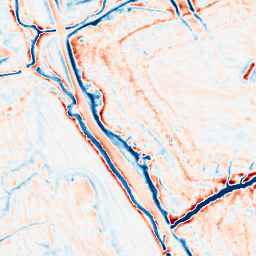
Category: edge_preserving
Decomposition family: bilateral
Decomposition parameters: d: 15
sigma_color: 75
sigma_space: 25
Upsampling method: regularized
Upsampling parameters: scale: 2
lambda_reg: 0.001
Upsampling scale: 2